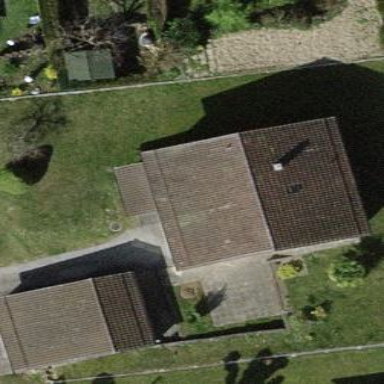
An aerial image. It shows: Detached building.